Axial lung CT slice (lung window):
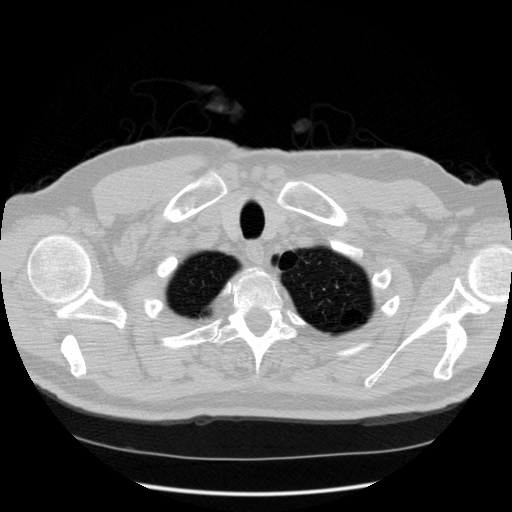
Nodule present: no